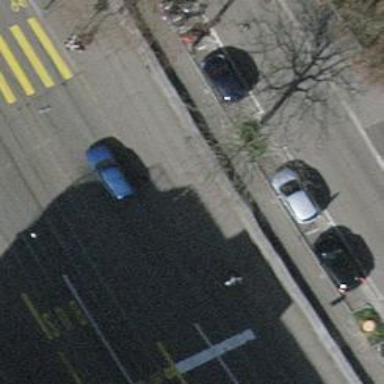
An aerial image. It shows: Road with traffic signals for signaling.